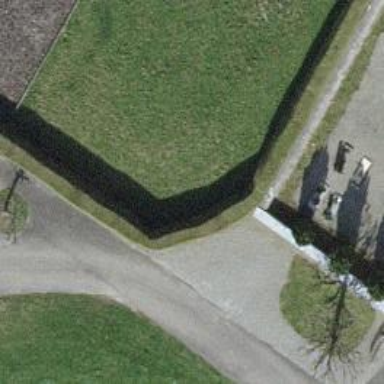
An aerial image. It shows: Wall is shown in the image.